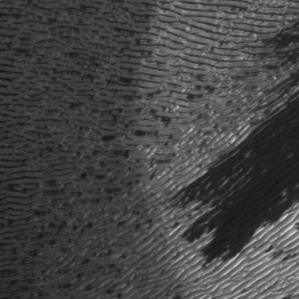
Label: frost